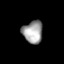
Tissue: skin
Cell type: Epithelial cells
Senescence score: 0.2143
Nuclear area (px): 445
Mean DAPI intensity: 157.387